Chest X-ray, PA view. Patient: 90 years old, sex M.
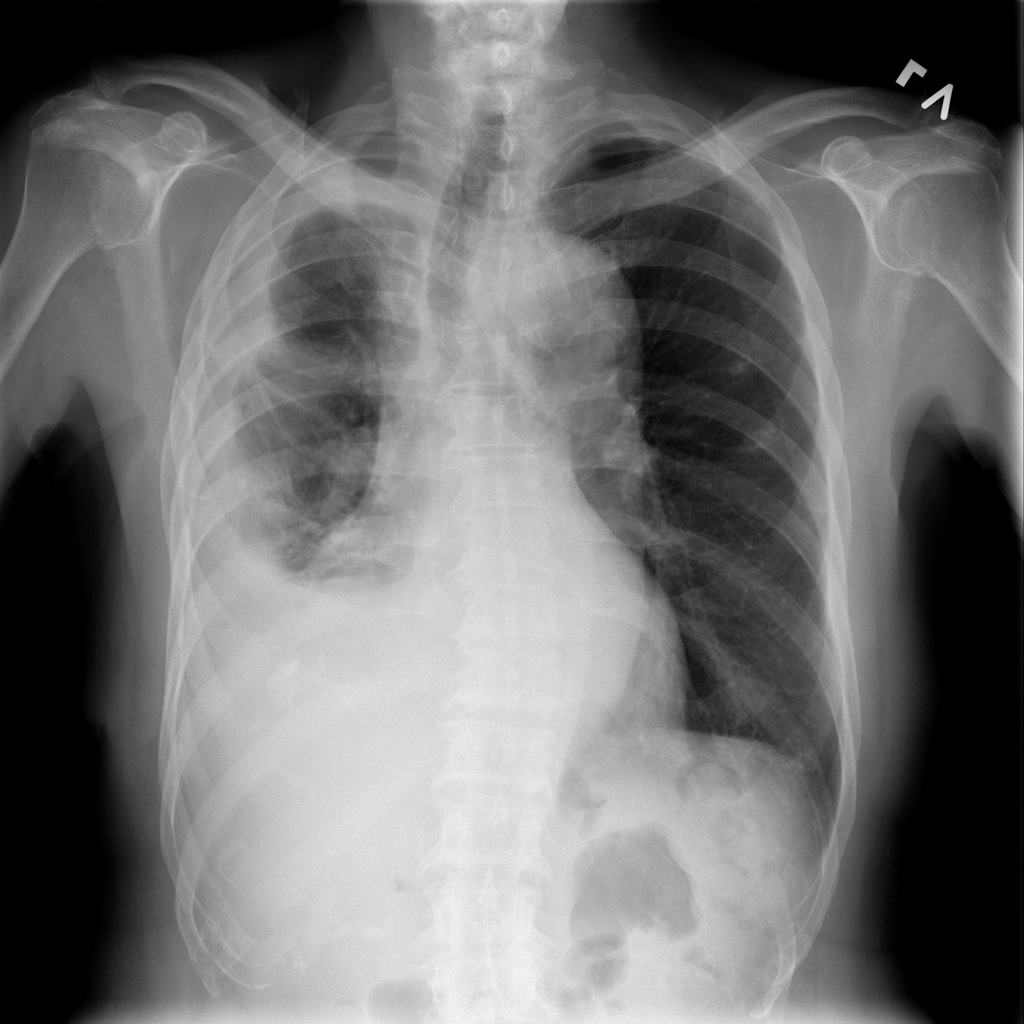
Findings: Effusion, Pleural_Thickening